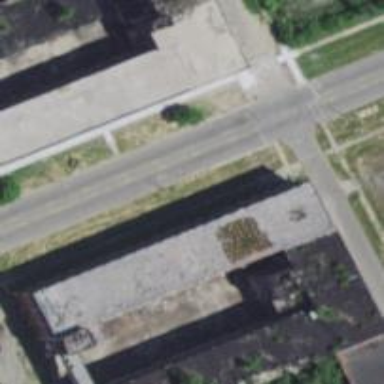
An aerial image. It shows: Industrial building.